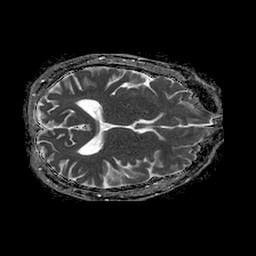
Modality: ADC
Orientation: axial
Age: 47
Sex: male
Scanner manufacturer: philips
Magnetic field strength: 1.5 T
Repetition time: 4.6 s
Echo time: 0.08517 s